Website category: sports
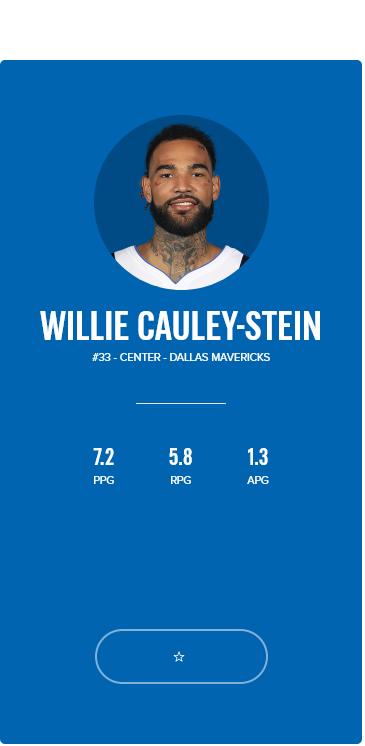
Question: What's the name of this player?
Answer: WILLIE CAULEY-STEIN

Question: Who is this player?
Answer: WILLIE CAULEY-STEIN

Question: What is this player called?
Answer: WILLIE CAULEY-STEIN

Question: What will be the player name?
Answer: WILLIE CAULEY-STEIN

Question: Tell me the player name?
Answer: WILLIE CAULEY-STEIN

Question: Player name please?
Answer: WILLIE CAULEY-STEIN

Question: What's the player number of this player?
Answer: #33

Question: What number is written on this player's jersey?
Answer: #33

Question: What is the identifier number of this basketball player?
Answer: #33

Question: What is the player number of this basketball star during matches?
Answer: #33

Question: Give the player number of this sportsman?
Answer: #33

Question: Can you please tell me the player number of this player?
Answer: #33

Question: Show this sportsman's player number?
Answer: #33

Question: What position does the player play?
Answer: CENTER

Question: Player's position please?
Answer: CENTER

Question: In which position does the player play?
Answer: CENTER

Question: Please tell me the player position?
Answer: CENTER

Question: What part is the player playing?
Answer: CENTER

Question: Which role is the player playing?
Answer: CENTER

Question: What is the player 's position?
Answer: CENTER

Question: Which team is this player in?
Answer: DALLAS MAVERICKS

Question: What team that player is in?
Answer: DALLAS MAVERICKS

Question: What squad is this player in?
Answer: DALLAS MAVERICKS

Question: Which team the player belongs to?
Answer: DALLAS MAVERICKS

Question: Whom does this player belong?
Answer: DALLAS MAVERICKS

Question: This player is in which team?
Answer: DALLAS MAVERICKS

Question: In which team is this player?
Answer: DALLAS MAVERICKS

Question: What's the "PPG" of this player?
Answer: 7.2

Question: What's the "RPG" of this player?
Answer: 5.8

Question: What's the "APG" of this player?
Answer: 1.3

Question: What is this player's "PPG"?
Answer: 7.2

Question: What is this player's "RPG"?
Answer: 5.8

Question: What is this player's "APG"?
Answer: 1.3

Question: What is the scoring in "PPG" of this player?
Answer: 7.2

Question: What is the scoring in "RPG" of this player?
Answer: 5.8

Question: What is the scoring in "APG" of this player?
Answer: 1.3

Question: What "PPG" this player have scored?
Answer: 7.2

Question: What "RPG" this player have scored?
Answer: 5.8

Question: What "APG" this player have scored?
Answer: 1.3

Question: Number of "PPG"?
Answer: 7.2

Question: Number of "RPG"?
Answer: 5.8

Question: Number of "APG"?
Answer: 1.3

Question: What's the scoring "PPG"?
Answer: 7.2

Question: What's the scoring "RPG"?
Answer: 5.8

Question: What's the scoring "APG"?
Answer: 1.3